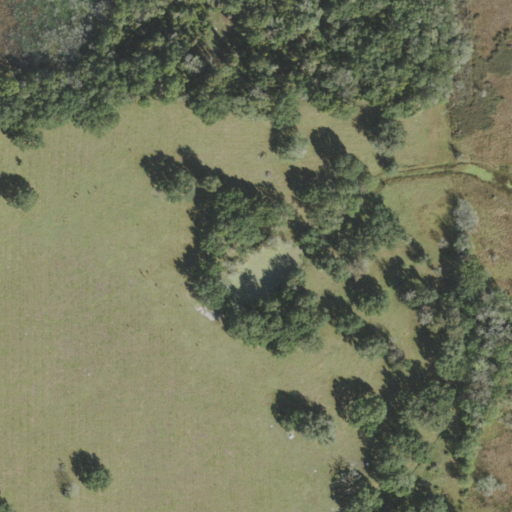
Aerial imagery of depression(s) in Florida named Corbett Sink containing woody wetlands, pasture, and herbaceous wetlands